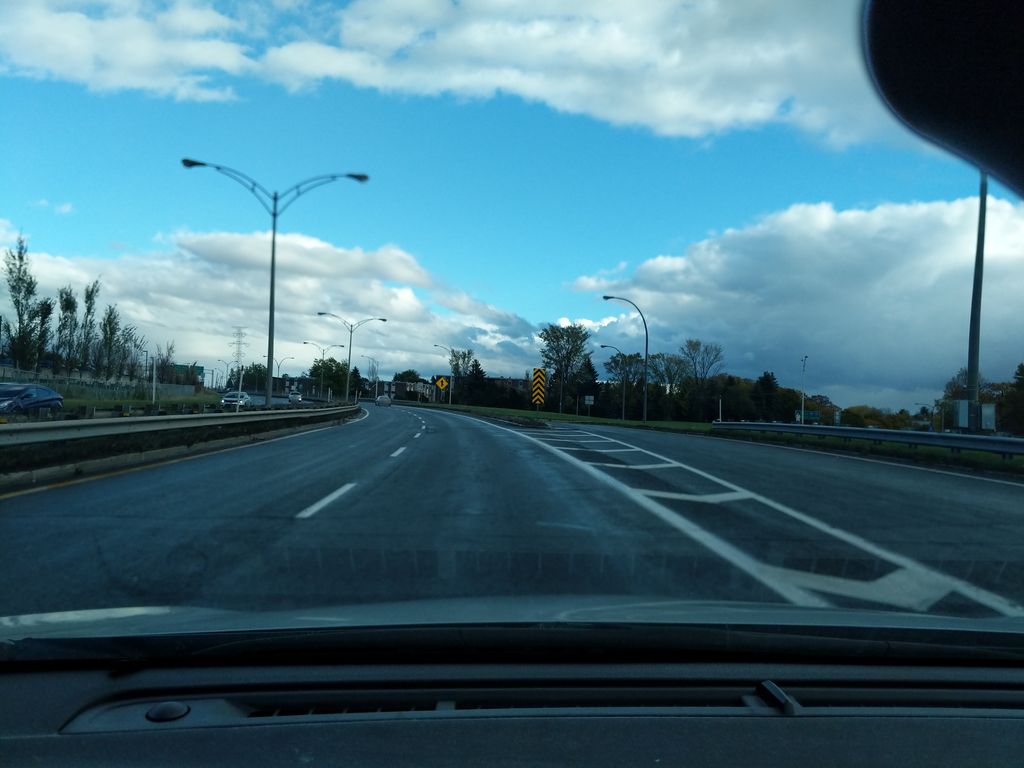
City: quebec_city